Field crop: maize
Growth stage: 2
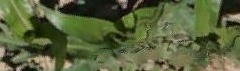
Species: maize